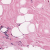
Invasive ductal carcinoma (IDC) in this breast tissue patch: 0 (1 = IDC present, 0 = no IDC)